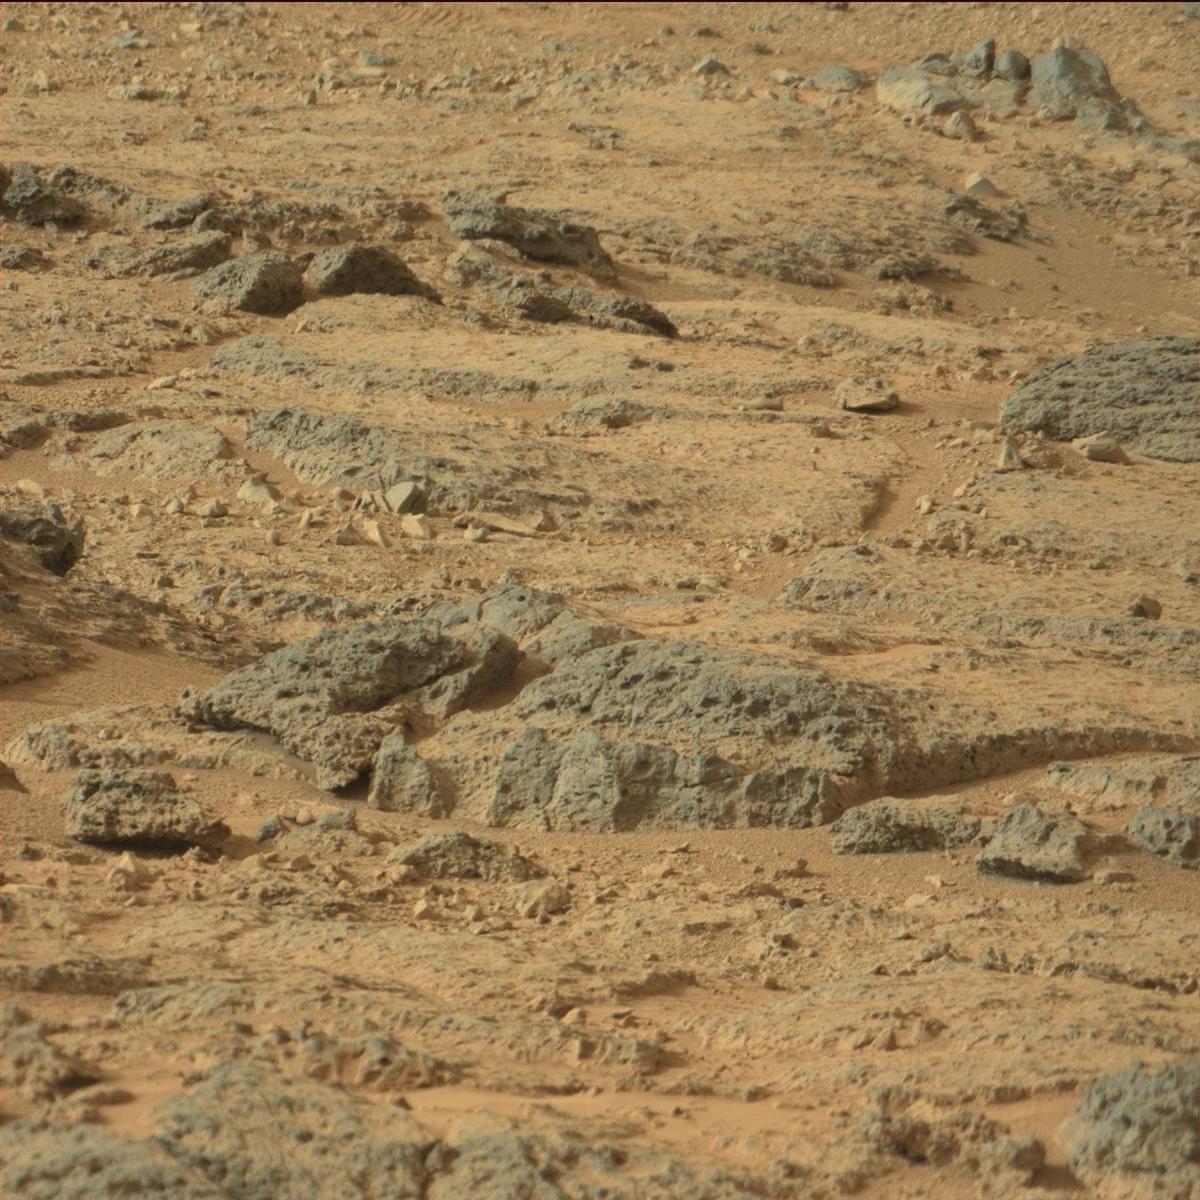
Terrain classes present: Bedrock, Rock, Sand / Soil